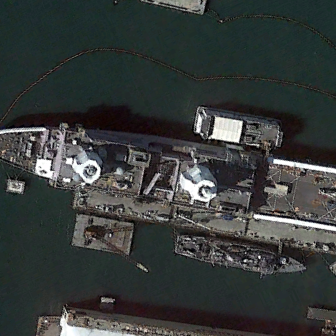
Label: combat